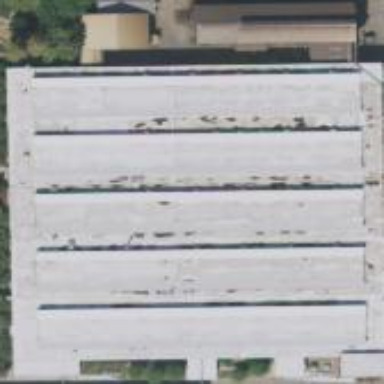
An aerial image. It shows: Industrial building.